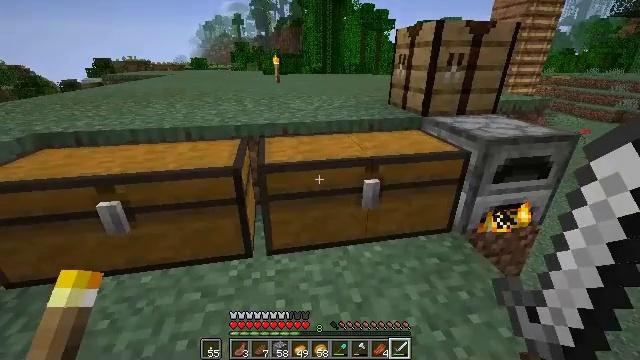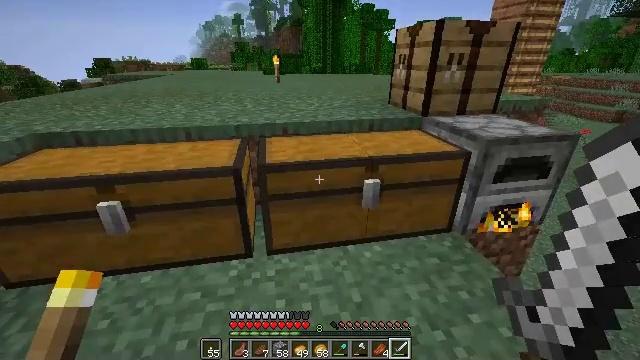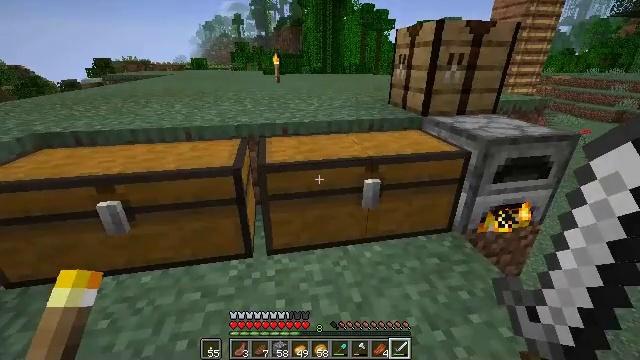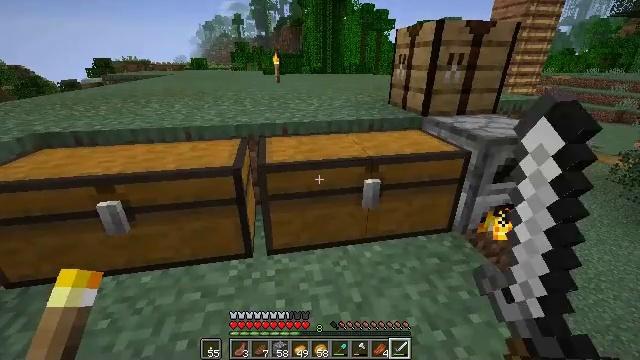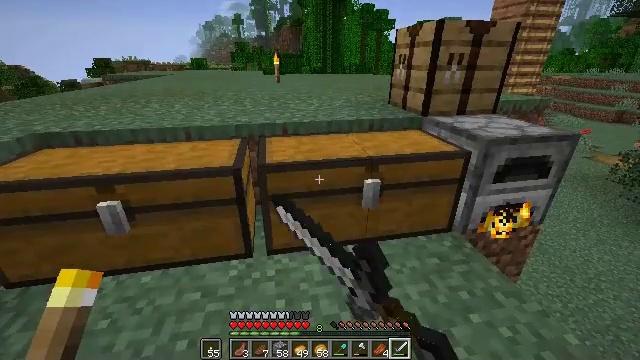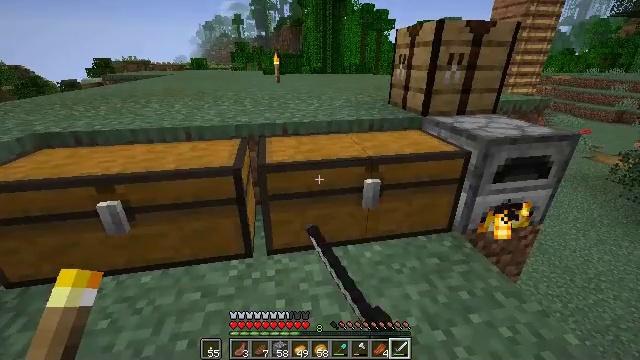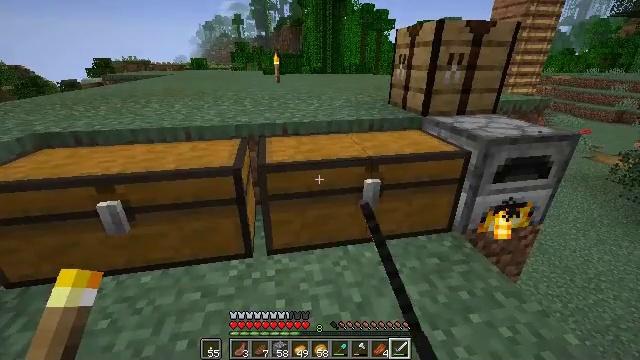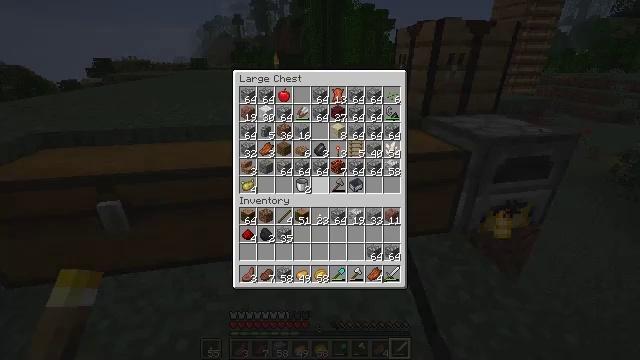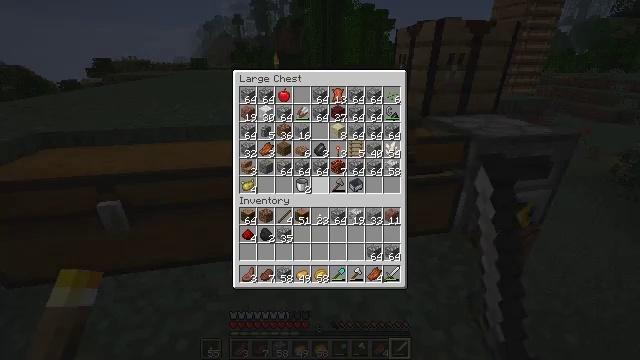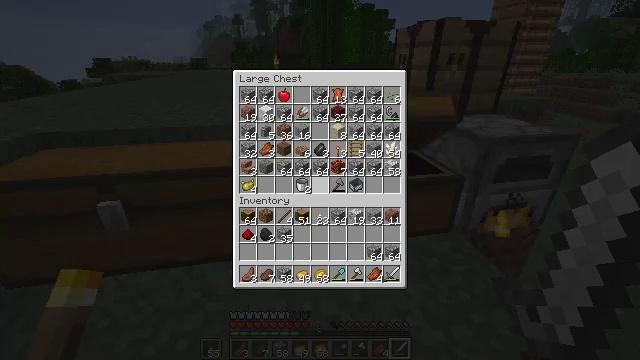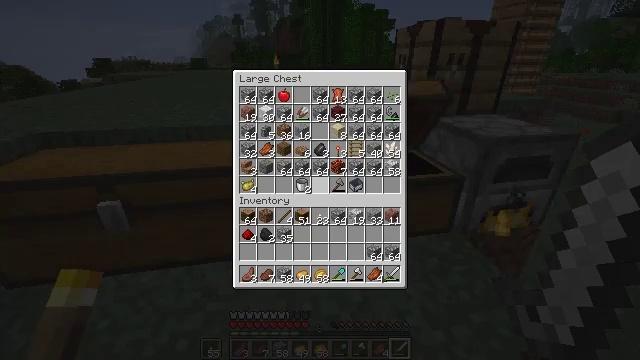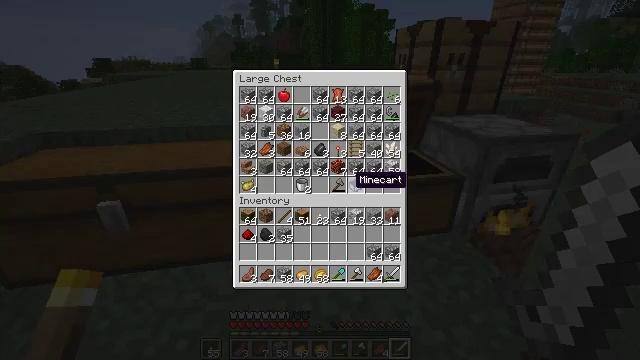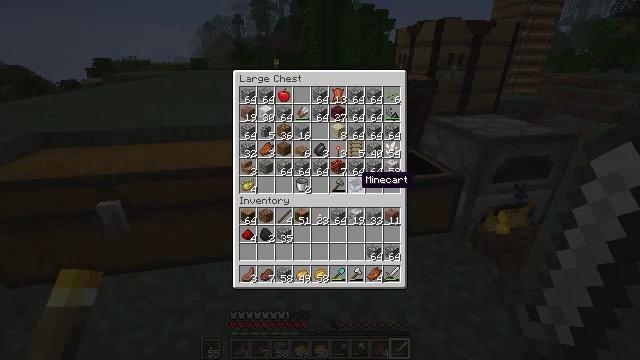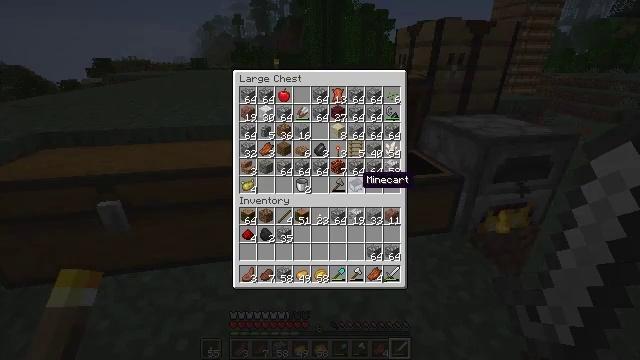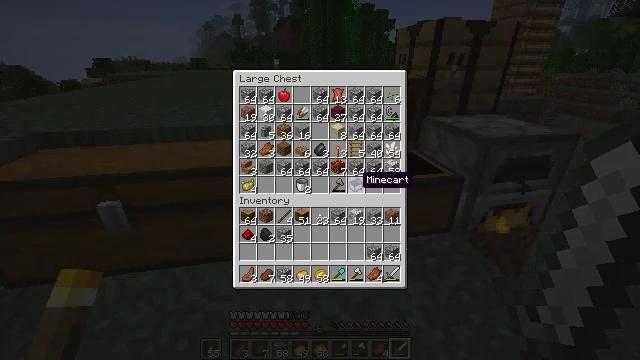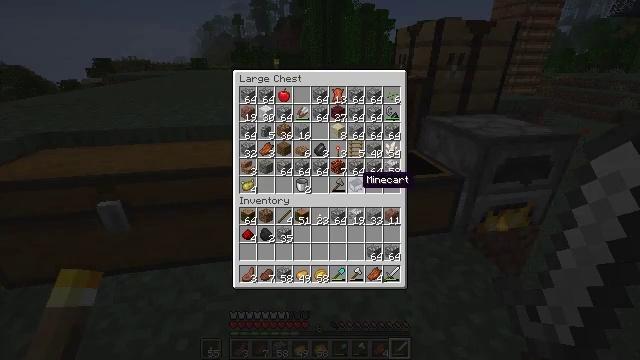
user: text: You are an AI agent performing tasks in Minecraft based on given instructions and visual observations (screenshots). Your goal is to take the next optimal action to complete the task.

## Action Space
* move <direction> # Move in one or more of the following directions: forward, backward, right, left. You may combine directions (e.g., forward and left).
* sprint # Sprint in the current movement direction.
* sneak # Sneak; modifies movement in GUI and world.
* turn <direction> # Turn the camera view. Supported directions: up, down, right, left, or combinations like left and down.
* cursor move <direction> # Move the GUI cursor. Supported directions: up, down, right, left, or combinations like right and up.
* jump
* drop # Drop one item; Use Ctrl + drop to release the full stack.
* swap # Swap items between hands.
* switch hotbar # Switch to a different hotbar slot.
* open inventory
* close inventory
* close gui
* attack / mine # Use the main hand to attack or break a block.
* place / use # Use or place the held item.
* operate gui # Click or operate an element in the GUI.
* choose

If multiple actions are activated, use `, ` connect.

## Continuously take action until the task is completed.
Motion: motion action
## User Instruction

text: Use a furnace to make a baked potato.
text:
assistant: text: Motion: no_op
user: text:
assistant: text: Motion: use / place
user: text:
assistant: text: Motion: use / place
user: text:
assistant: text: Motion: use / place
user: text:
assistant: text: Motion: use / place
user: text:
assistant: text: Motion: no_op
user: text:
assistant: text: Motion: open gui
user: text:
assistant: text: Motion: no_op
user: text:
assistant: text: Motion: no_op
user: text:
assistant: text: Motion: no_op
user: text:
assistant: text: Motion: cursor move right
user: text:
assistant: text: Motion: no_op
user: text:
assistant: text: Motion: no_op
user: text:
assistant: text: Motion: no_op
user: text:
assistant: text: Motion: no_op
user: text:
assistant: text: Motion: no_op
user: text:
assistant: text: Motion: no_op
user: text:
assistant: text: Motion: no_op
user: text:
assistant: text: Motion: no_op
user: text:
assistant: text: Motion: no_op
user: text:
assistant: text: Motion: no_op
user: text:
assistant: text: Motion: no_op
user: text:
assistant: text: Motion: no_op
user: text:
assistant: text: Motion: no_op
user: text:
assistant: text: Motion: no_op
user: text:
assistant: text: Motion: no_op
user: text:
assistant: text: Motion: no_op
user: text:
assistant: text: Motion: no_op
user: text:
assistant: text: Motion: no_op
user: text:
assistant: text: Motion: no_op